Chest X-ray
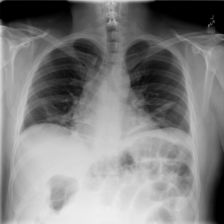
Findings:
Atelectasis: positive
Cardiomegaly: negative
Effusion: negative
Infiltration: negative
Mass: negative
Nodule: negative
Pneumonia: positive
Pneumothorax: negative
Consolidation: negative
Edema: negative
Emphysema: negative
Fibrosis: negative
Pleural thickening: negative
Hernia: negative